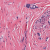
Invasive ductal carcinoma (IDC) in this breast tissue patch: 1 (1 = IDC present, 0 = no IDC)